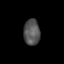
Tissue: lung
Cell type: T cells
Senescence score: 0.211
Nuclear area (px): 415
Mean DAPI intensity: 84.689